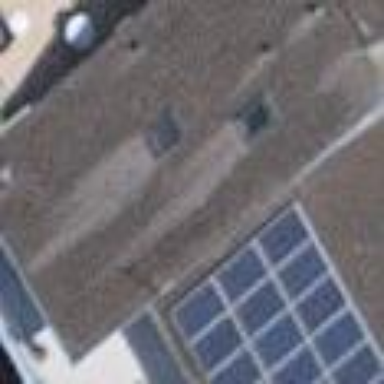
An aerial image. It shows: Solar power generator.